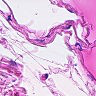
Metastatic tissue present: no